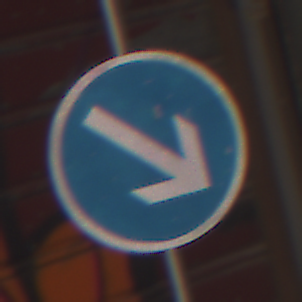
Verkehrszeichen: VorgeschriebeneVorbeifahrtRechts
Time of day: MorningAfternoon
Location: Outdoor (Urban)
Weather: Clear
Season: NotSpecified
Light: Natural